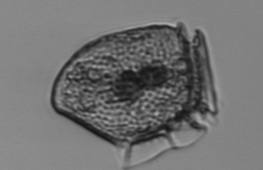
Label: Dinophysis_norvegica